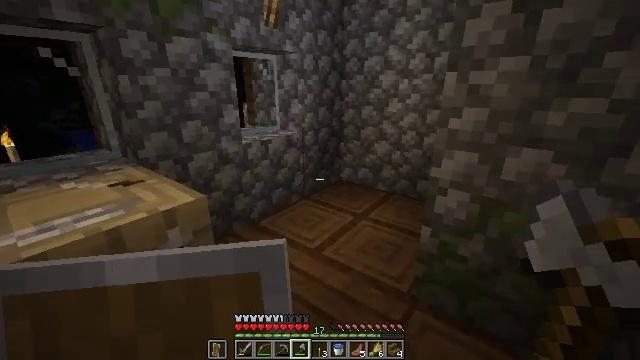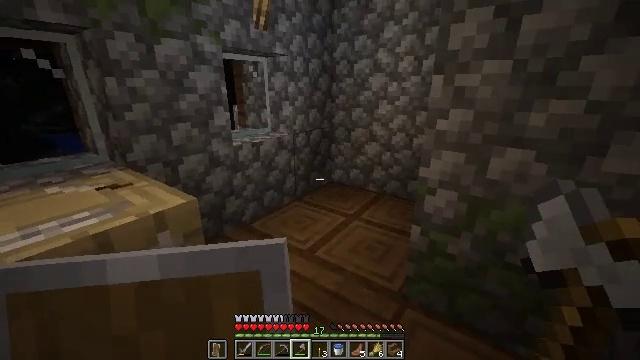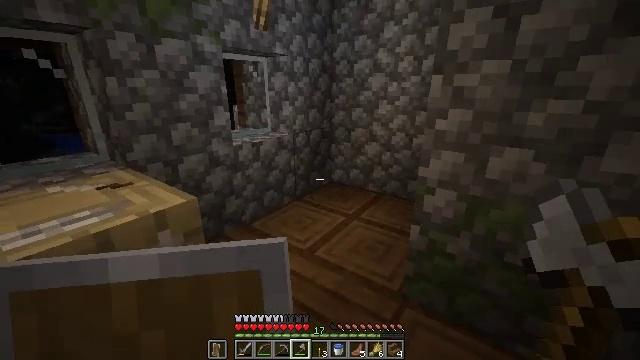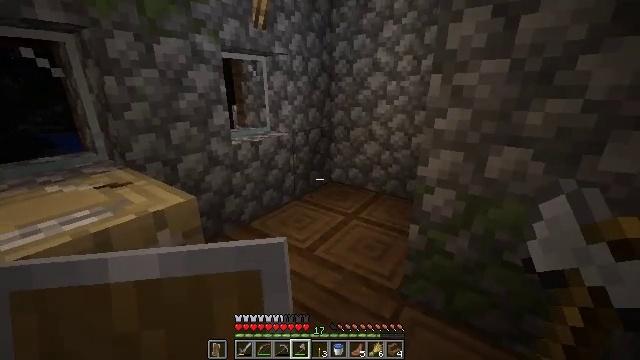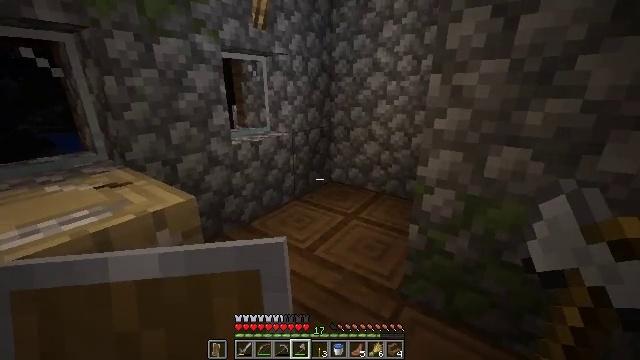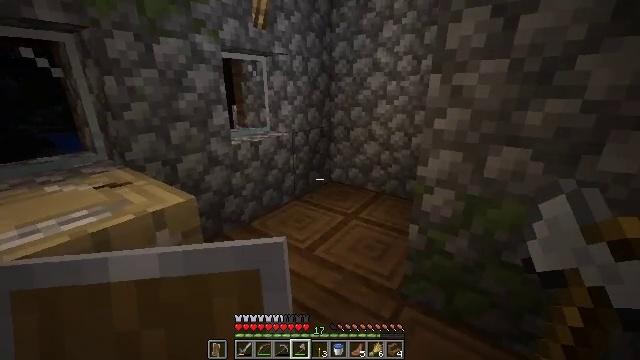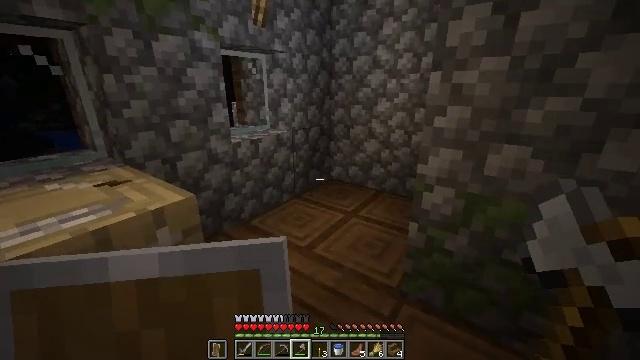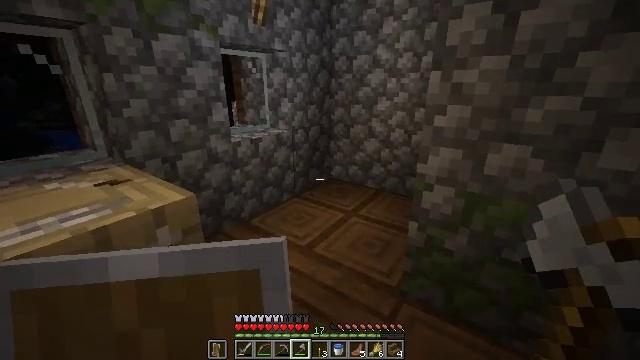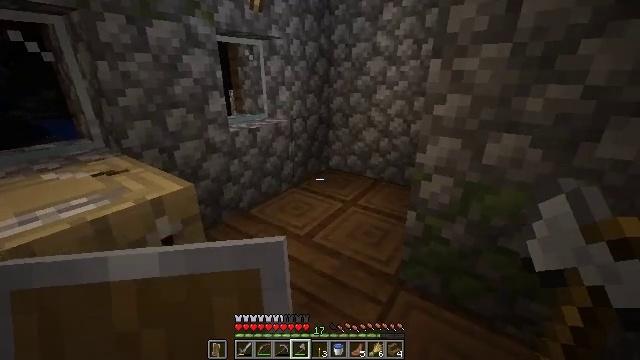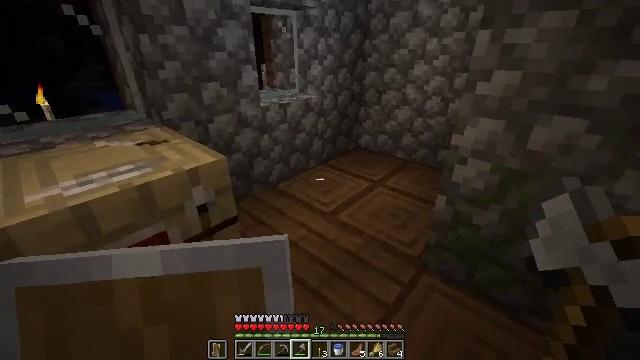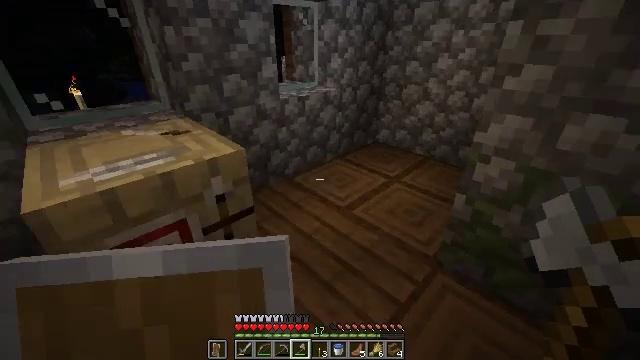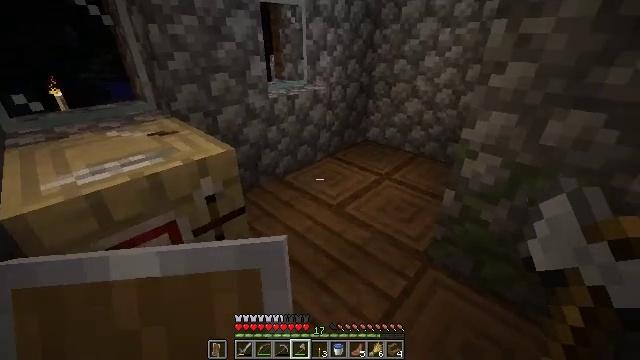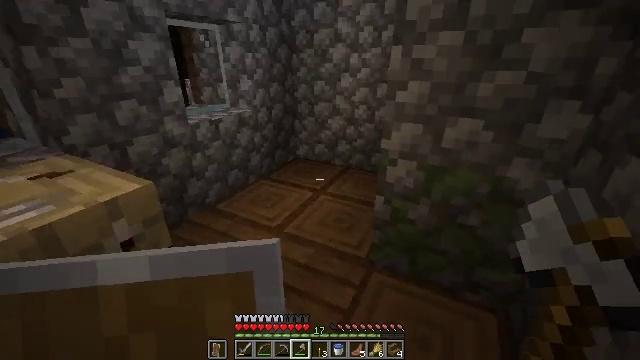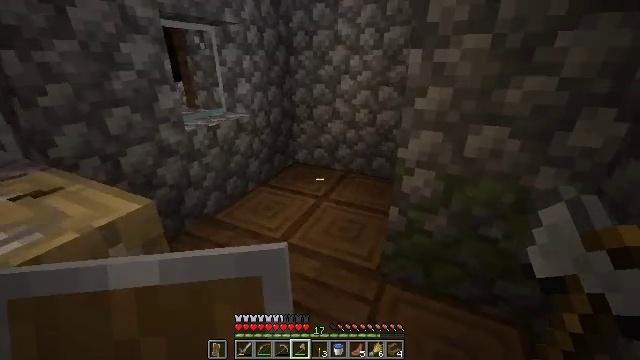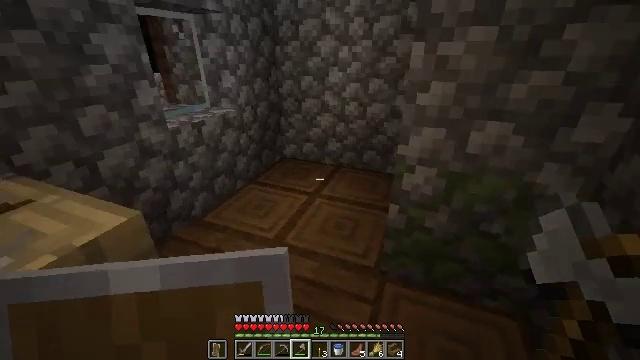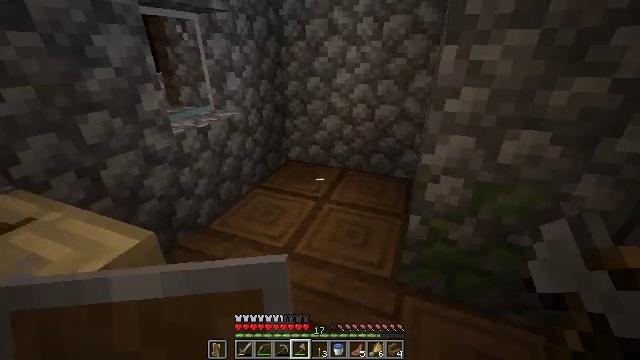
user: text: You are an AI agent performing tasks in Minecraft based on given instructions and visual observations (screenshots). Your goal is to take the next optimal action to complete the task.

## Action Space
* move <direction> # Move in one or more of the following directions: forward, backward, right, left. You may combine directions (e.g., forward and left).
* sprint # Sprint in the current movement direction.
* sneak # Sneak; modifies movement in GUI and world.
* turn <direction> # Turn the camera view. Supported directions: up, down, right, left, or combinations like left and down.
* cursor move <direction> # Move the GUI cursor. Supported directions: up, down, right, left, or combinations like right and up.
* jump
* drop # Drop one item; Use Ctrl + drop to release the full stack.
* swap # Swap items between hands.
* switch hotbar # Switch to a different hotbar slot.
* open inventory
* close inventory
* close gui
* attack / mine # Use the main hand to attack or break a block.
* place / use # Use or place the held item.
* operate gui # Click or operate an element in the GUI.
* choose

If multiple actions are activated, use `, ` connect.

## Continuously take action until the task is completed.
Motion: motion action
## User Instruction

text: Attack the spruce trapdoor to gather it.
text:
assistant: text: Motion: turn right
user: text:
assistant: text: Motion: no_op
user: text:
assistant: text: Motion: no_op
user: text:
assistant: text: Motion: no_op
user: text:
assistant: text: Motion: no_op
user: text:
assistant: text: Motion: no_op
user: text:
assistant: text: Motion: no_op
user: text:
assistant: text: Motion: turn down
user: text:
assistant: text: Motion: turn left and down
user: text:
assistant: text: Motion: turn left and down
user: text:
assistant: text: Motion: turn right
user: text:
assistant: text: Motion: move forward and move left, turn right and up
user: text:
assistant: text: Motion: move forward and move left, turn right
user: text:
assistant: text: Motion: move forward and move left, turn right and down
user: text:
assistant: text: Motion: move left
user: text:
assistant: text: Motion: move left
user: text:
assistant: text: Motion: no_op
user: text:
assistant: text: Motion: no_op
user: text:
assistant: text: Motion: no_op
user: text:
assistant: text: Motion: turn right
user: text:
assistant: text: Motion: turn right
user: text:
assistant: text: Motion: turn right and up
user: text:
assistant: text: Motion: turn right
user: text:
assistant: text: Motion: turn left and down
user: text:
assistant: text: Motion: turn left and down
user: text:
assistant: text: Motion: turn left and down
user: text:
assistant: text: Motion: turn left and down
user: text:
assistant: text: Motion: turn left and down
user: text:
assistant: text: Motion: no_op
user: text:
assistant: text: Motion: no_op